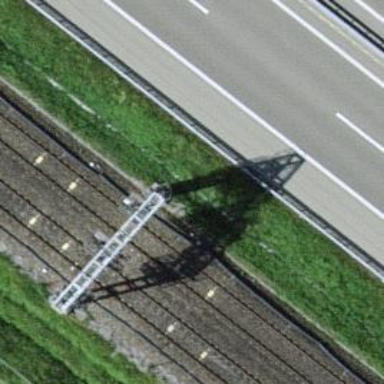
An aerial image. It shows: Railway signal.